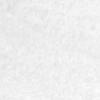
Label: no_change